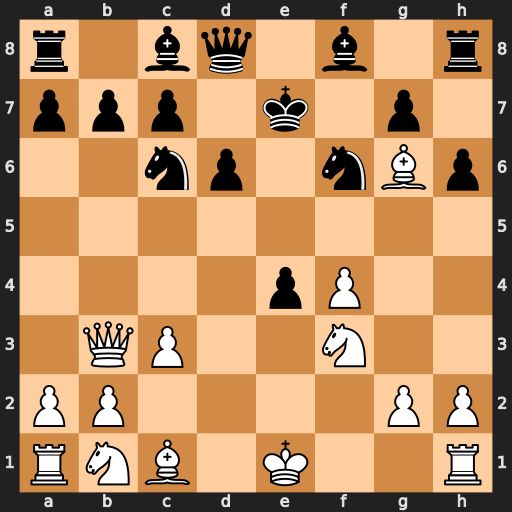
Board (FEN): r1bq1b1r/ppp1k1p1/2np1nBp/8/4pP2/1QP2N2/PP4PP/RNB1K2R
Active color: w
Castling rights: KQ
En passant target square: -
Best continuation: Qf7#